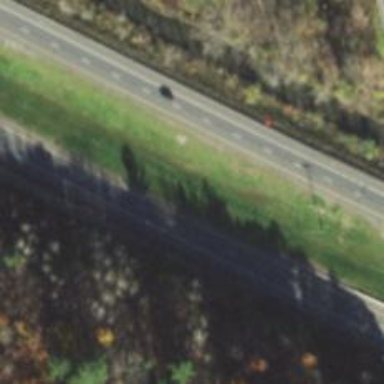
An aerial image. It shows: Asphalt motorway.